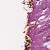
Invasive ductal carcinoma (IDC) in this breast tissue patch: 0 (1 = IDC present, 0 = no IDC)